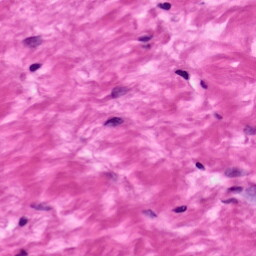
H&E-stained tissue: Ovarian